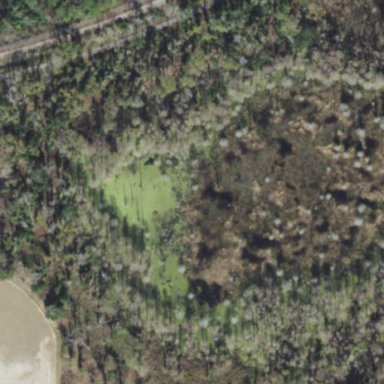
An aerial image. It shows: Marshy wetland area.